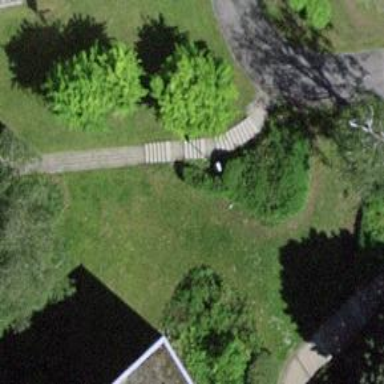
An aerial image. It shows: Set of steps with ground surface.